Field crop: maize
Growth stage: 2
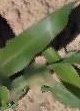
Species: maize